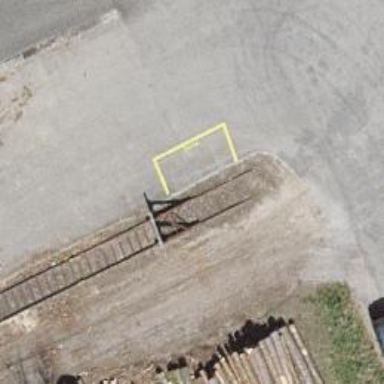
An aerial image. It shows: Railway yard used for servicing trains.